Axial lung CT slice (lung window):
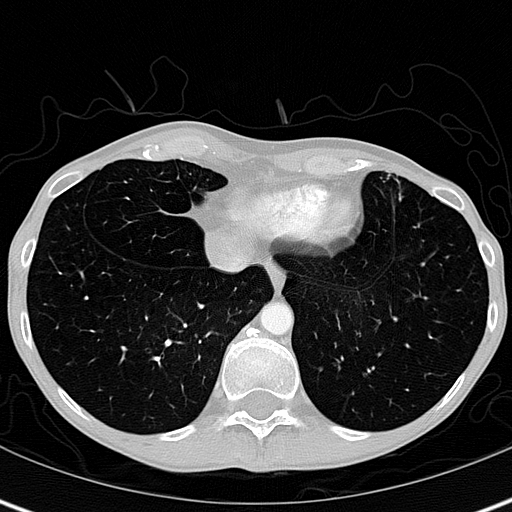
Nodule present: no